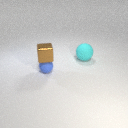
large cyan rubber sphere behind small blue rubber sphere